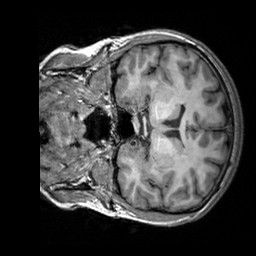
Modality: T1w
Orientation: coronal
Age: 26
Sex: female
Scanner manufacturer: siemens
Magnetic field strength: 3 T
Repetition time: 2.3 s
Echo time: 0.00303 s